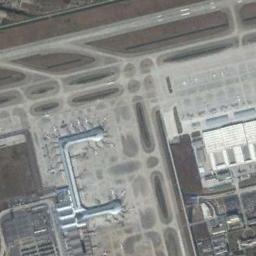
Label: airport